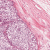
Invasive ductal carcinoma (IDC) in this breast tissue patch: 0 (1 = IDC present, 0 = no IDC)